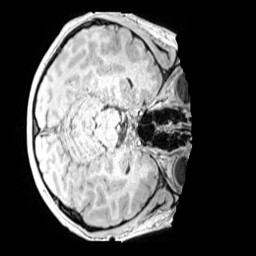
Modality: MP2RAGE
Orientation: axial
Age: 13
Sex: male
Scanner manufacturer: siemens
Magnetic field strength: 3 T
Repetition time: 4 s
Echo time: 0.00299 s